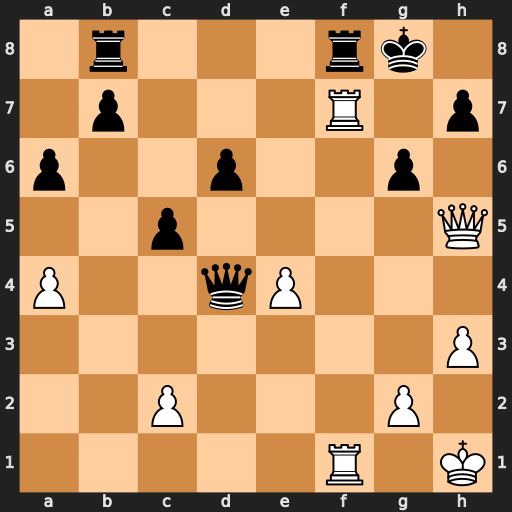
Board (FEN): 1r3rk1/1p3R1p/p2p2p1/2p4Q/P2qP3/7P/2P3P1/5R1K
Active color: w
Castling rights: -
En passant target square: -
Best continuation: Qxh7#